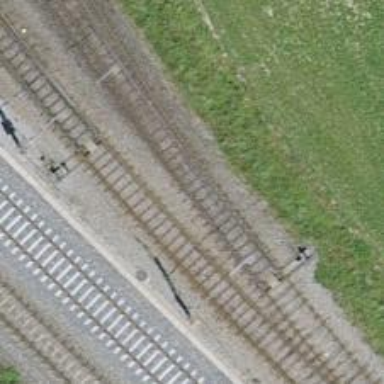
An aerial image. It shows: Railway switch.